Field crop: maize
Growth stage: 1
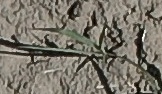
Species: sorghum